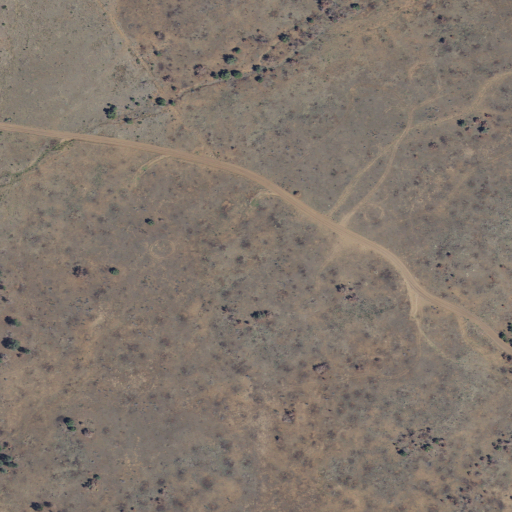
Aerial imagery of bench in Utah named Cedar Bench containing grassland, shrub, and evergreen forest